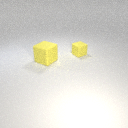
small yellow rubber cube to the right of large yellow rubber cube